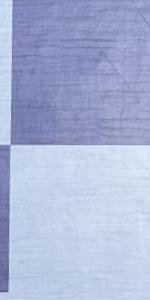
Label: Empty